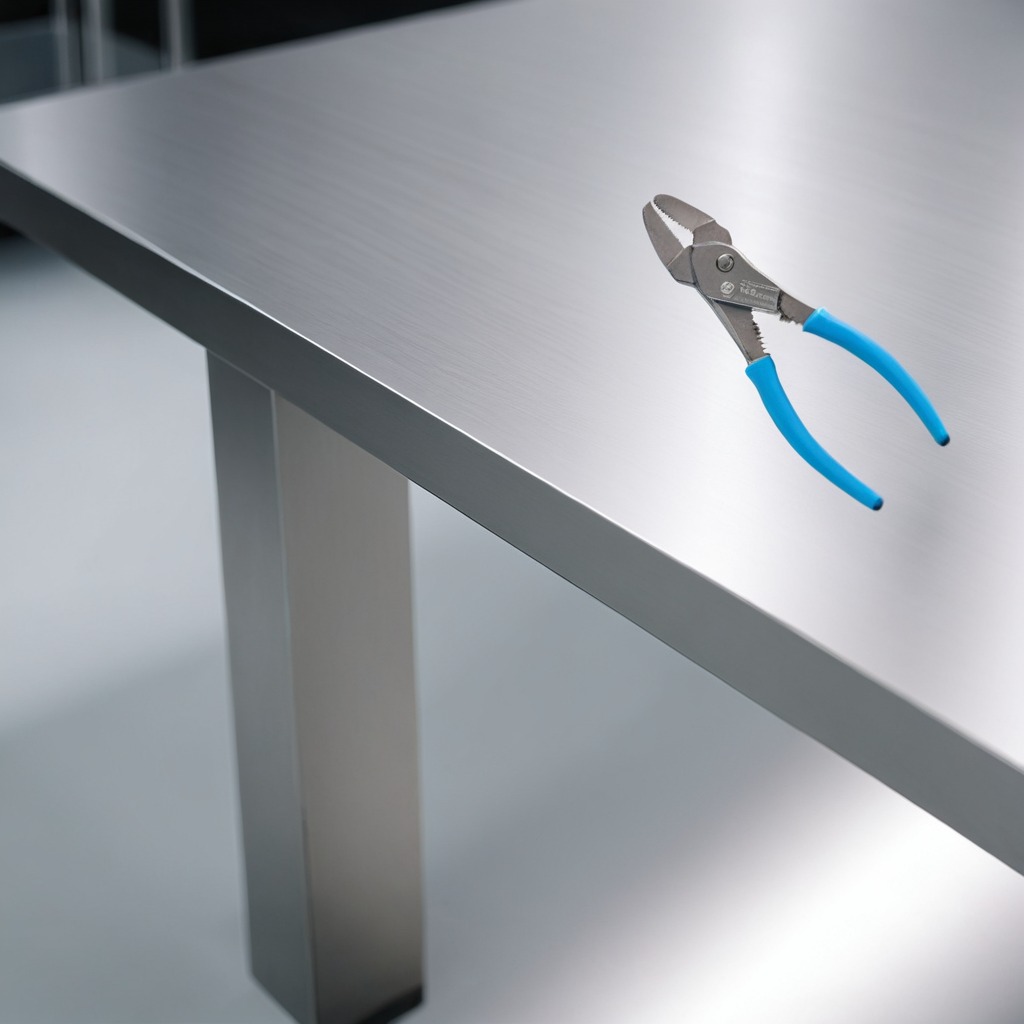
A plier is lying on a stainless steel table in a high-end prototyping lab.